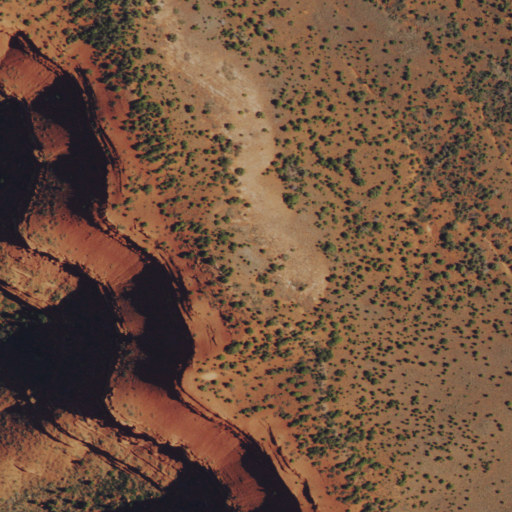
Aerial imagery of cliff(s) in Wyoming named Red Canyon Rim containing shrub, grassland, and evergreen forest